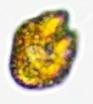
Label: Akashiwo